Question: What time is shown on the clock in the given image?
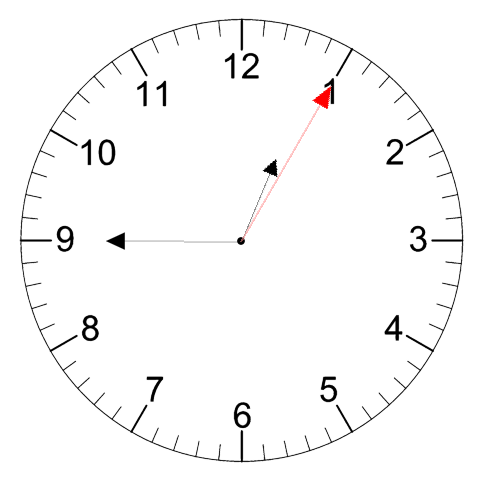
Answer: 12:45:05